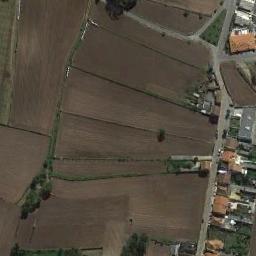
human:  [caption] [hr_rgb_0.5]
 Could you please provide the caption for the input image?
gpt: Half of the terraces are full of crops, and the other half are empty .

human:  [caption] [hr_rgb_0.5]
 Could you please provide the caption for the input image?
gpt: Many green plants are on the terrace .

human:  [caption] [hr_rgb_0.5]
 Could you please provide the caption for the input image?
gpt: The bare terrace is next to some houses .

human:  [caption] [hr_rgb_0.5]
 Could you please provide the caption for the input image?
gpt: Many irregularly shaped brown and green mixed farm fields with several paths and many buildings .

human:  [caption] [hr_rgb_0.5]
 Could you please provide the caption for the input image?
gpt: There are many buildings beside the brown terraces .